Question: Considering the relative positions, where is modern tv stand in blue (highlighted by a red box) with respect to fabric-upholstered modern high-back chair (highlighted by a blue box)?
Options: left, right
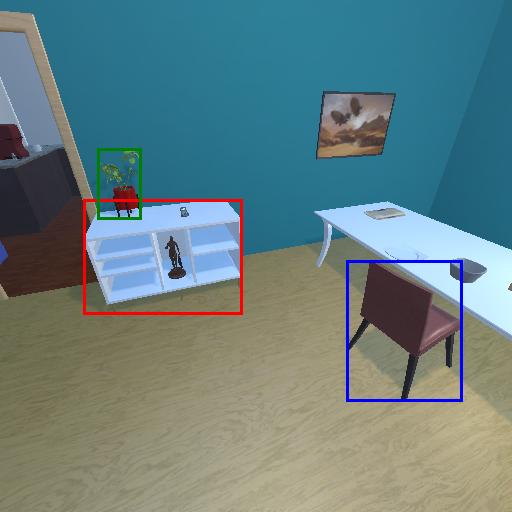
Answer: left